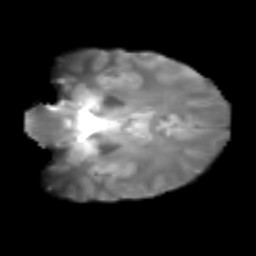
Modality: T2w
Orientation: coronal
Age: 20
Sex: female
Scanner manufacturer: siemens
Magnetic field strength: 3 T
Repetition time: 2.3 s
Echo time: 0.085 s